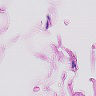
Metastatic tissue present: no